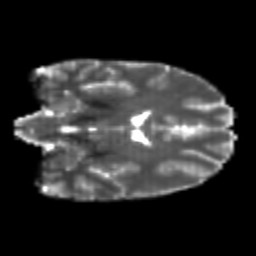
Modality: T2w
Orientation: coronal
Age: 22
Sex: female
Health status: healthy
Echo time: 0.074 s